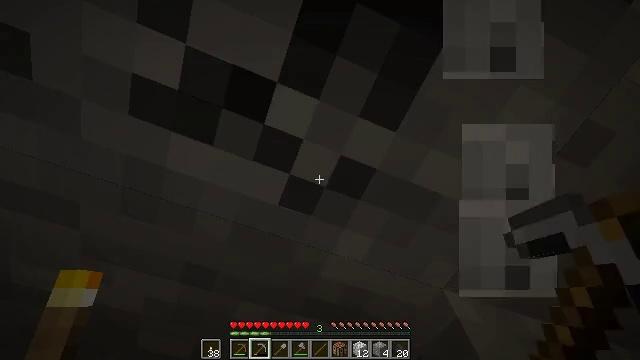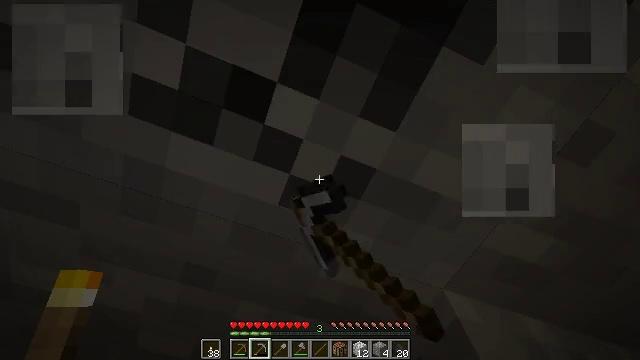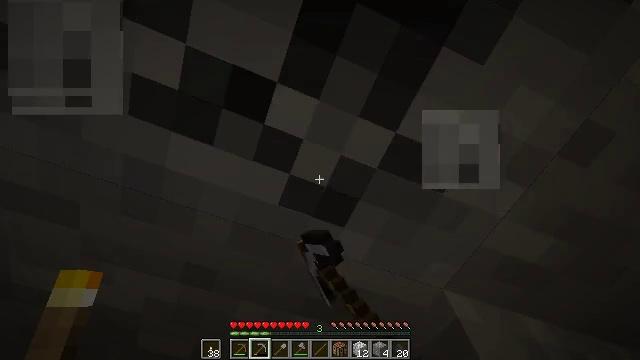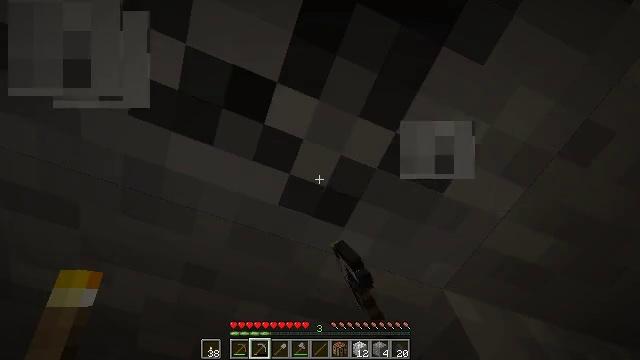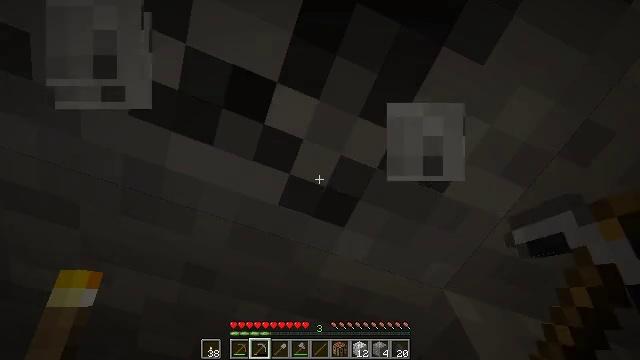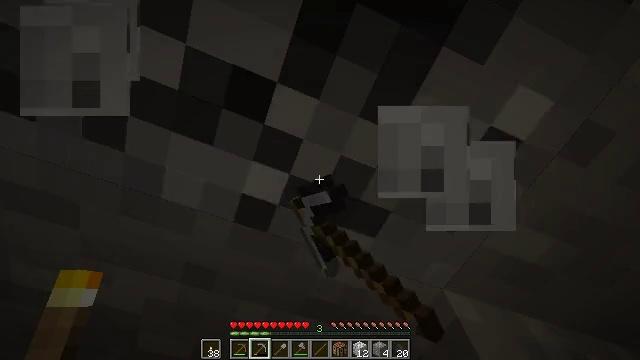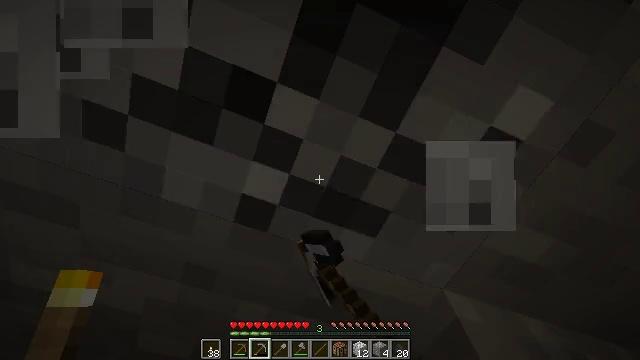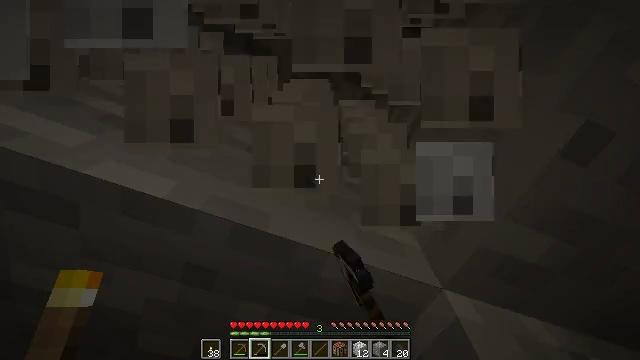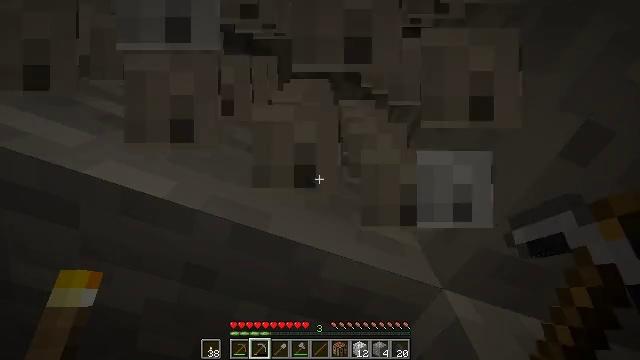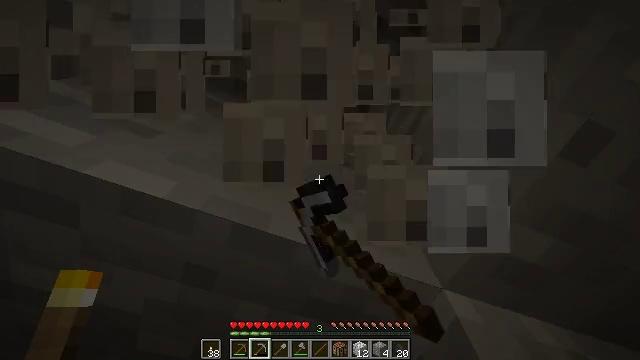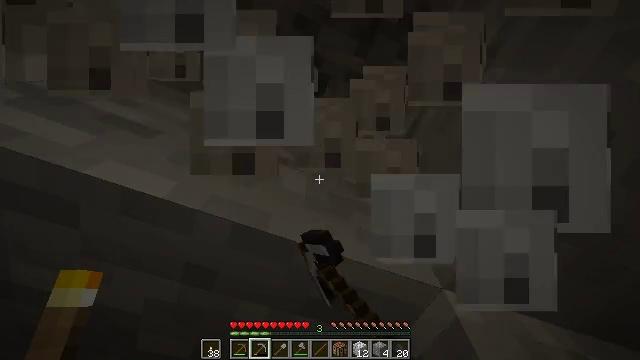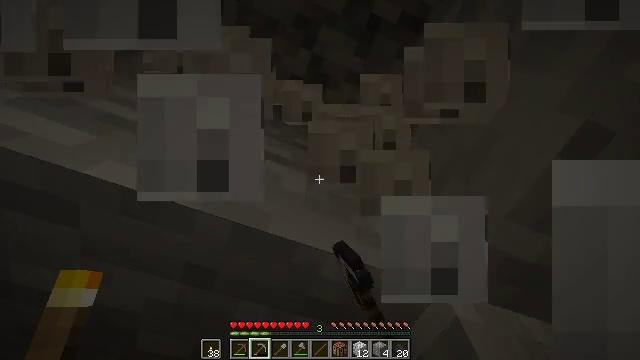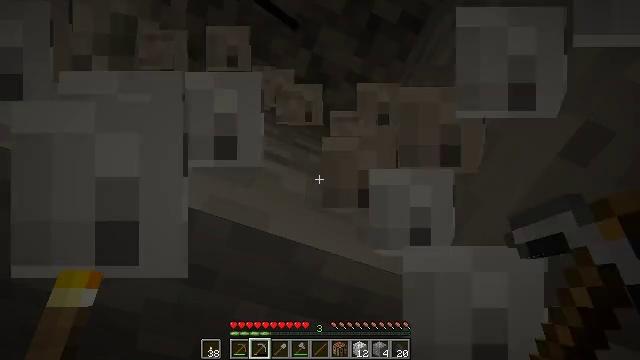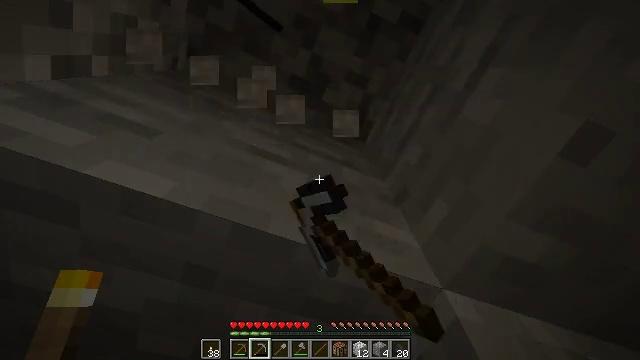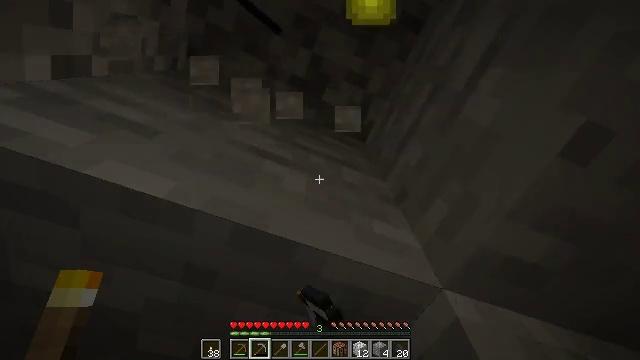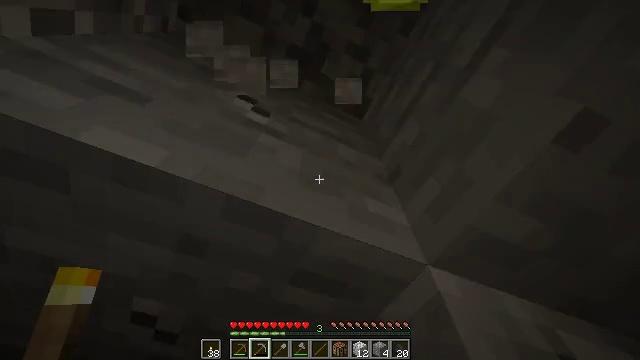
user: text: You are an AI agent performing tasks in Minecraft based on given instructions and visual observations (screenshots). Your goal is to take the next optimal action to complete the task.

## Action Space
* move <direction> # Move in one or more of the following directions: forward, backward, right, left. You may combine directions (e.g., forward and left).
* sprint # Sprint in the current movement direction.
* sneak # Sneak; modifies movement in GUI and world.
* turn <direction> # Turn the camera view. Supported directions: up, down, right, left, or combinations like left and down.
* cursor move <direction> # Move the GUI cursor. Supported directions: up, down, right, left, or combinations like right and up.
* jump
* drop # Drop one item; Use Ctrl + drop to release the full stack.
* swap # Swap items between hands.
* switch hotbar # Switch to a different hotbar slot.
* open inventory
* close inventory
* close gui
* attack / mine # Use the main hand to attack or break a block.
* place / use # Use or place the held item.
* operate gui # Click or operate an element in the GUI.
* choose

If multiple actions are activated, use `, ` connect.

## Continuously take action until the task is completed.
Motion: motion action
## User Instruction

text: Collect stone from the mine.
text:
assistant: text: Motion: attack / mine
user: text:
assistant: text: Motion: attack / mine
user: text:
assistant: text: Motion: attack / mine
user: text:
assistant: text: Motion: attack / mine
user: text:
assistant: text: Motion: attack / mine
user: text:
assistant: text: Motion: attack / mine
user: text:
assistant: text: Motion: attack / mine
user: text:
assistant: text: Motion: attack / mine
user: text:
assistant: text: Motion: attack / mine
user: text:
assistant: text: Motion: attack / mine
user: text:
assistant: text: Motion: attack / mine
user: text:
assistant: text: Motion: attack / mine
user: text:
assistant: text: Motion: attack / mine
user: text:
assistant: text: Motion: attack / mine
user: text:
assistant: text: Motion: turn right and down, attack / mine
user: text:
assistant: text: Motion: turn right and down, attack / mine
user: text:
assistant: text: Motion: turn right and down, attack / mine
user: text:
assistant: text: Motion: turn right and down, attack / mine
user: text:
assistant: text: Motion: turn right and down, attack / mine
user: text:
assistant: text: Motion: attack / mine
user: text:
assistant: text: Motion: attack / mine
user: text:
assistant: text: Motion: attack / mine
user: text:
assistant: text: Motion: attack / mine
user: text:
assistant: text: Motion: attack / mine
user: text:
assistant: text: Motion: attack / mine
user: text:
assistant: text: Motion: attack / mine
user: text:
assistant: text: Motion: attack / mine
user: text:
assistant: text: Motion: attack / mine
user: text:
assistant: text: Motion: attack / mine
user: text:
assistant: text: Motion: attack / mine